Question: I have a parent element that has 2 children. I want to move 1st child to top, and second one to bottom. The parent element has a scroll and its children size isn't fixed. Children size expands dynamically depending on theirs content
So If theirs size are smaller than parent's one they would look like in the left picture, else they should expand parents div like in the right picture. Usually to move element to edges I'd use absolute position like this:
'''
.parent {
position: relative;
}
.top-child {
position: absolute;
top: 0;
}
.bottom-child {
position: absolute;
bottom: 0;
}
'''
But this case brakes the flow. Parent width and height wouldn't adjust depending by children size. Another solution is to use 'vertical-align'
'''
.parent {
display: table-cell;
vertical-align: bottom;
}
'''
But in this scenario all children would move to bottom.
Here's <URL>. Green background is parent. topdiv and bottomdiv and childrens.
'CSS'
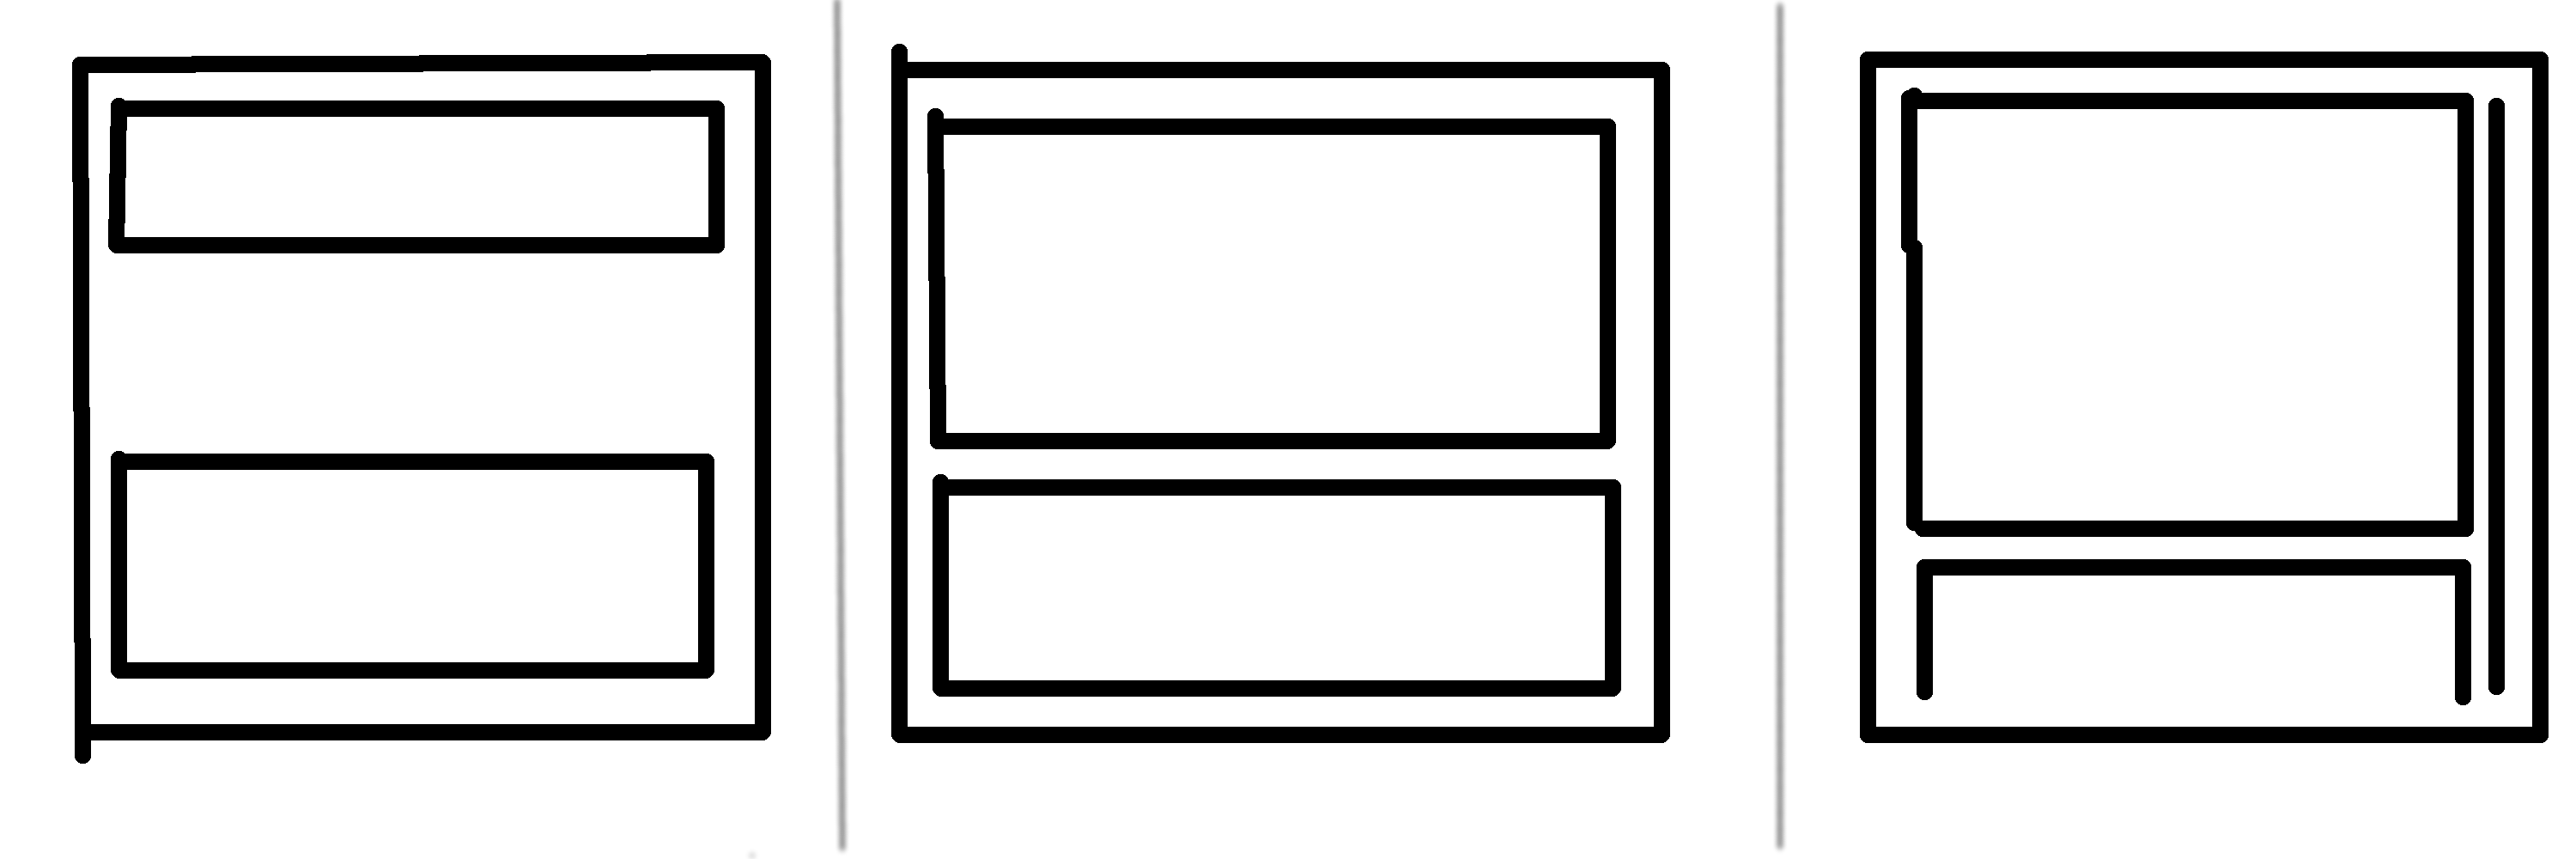
Answer: you can achieve this use 'display:table' and 'table-row':
'''
#scroller {
height:300px; /* this height is the min height before you want to scroll */
overflow:auto;
}
.table {
min-height:100%;
width:100%;
display:table;
}
.row {
display:table-row;
}
.row:first-child {
height:100%; /* this is needed to "push" the second row to the bottom (it will actually be 100% minus the bottom row height */
background:blue;
}
.row:last-child {
background:green;
}
'''
'''
<div id="scroller">
<div class="table">
<div class="row">expands to fill space</div>
<div class="row">stays at bottom</div>
</div>
</div>
'''
<URL>
<URL>
<URL>